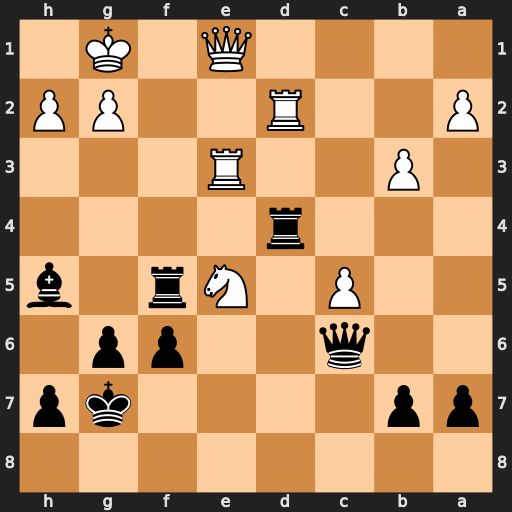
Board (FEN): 8/pp4kp/2q2pp1/2P1Nr1b/3r4/1P2R3/P2R2PP/4Q1K1
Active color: b
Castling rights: -
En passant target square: -
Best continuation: fxe5 Rxd4 exd4